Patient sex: F
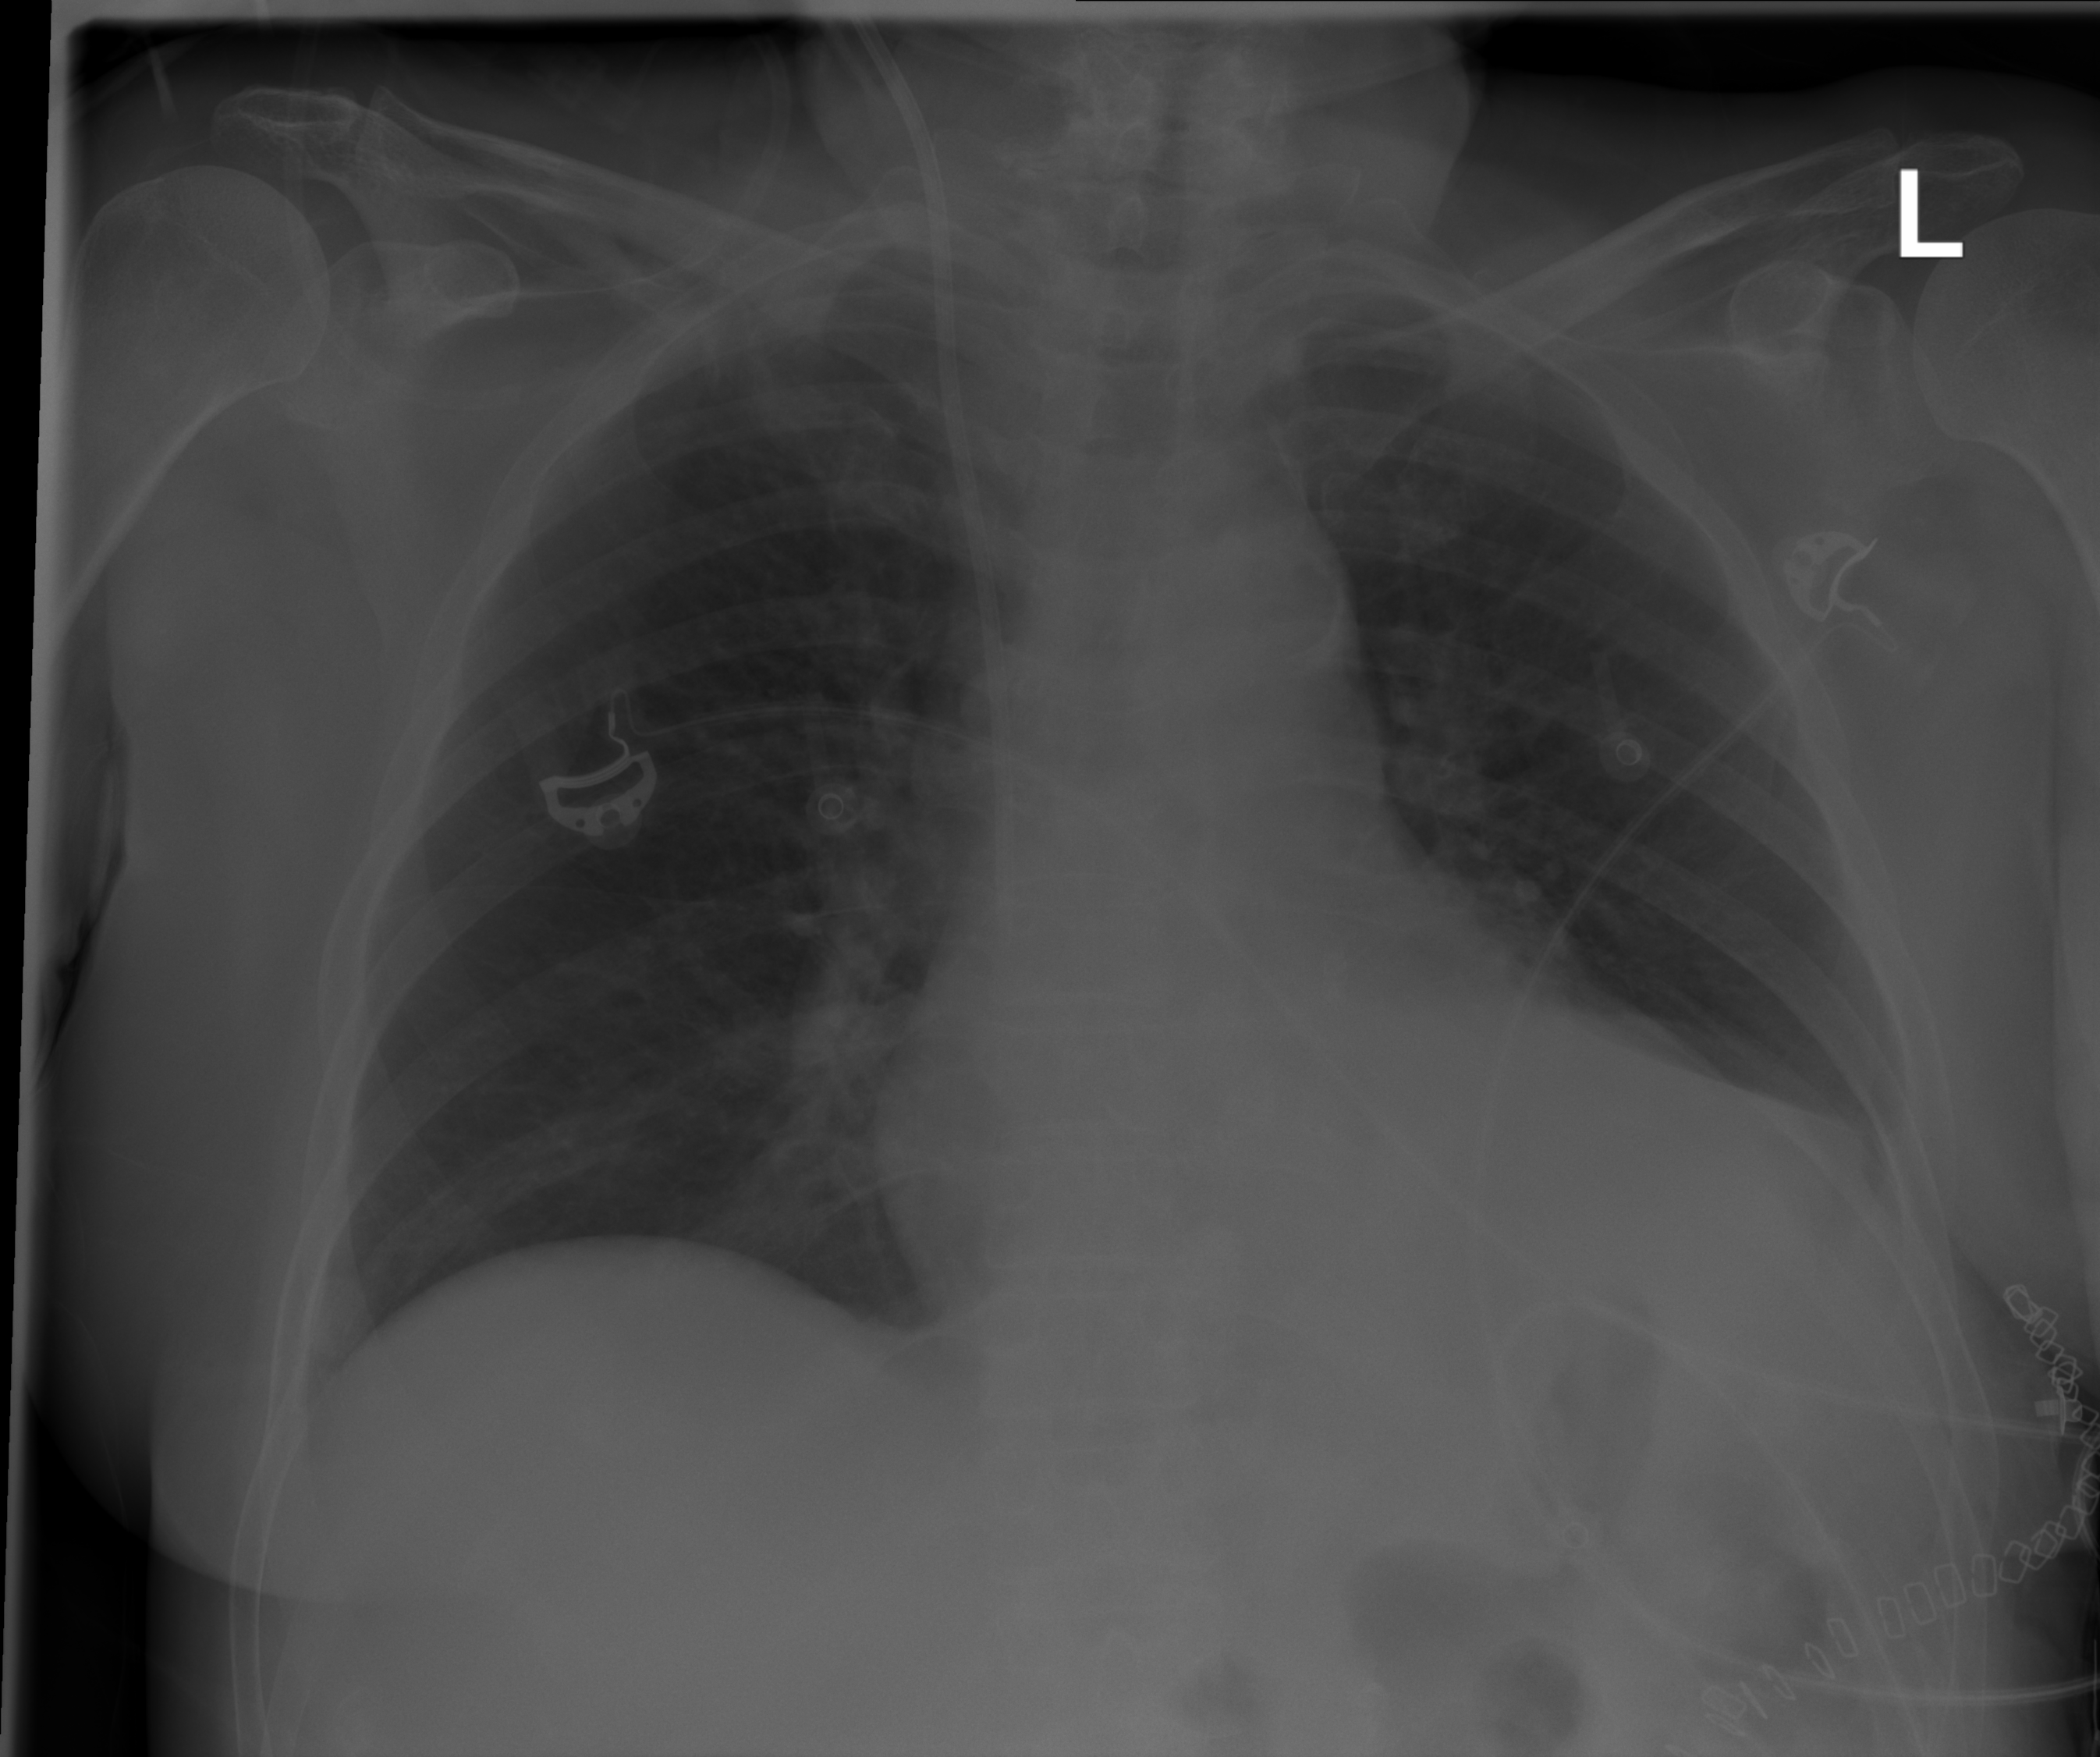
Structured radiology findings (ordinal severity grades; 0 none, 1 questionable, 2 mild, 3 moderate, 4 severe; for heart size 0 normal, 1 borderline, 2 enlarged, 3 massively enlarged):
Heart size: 2
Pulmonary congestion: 0
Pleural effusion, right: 0
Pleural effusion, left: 2
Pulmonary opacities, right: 0
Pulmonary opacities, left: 0
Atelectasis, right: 0
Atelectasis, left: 2